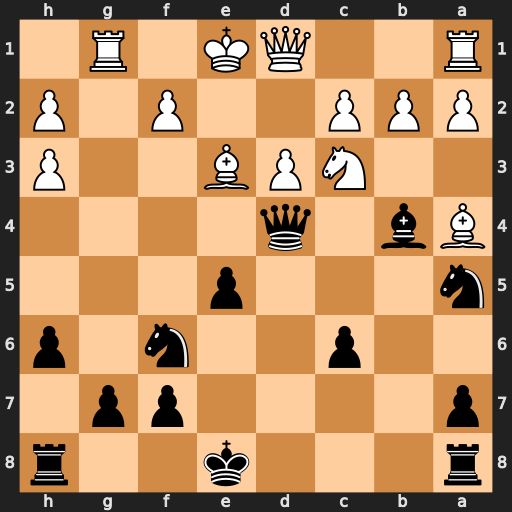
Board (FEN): r3k2r/p4pp1/2p2n1p/n3p3/Bb1q4/2NPB2P/PPP2P1P/R2QK1R1
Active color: b
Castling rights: Qkq
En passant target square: -
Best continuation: Bxc3+ bxc3 Qxa4